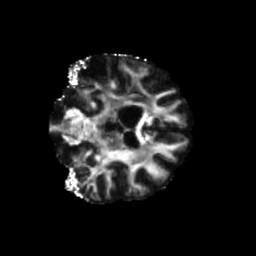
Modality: FA
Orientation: coronal
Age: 68
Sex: female
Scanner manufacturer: siemens
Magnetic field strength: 3 T
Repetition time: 5.47 s
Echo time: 0.0854 s